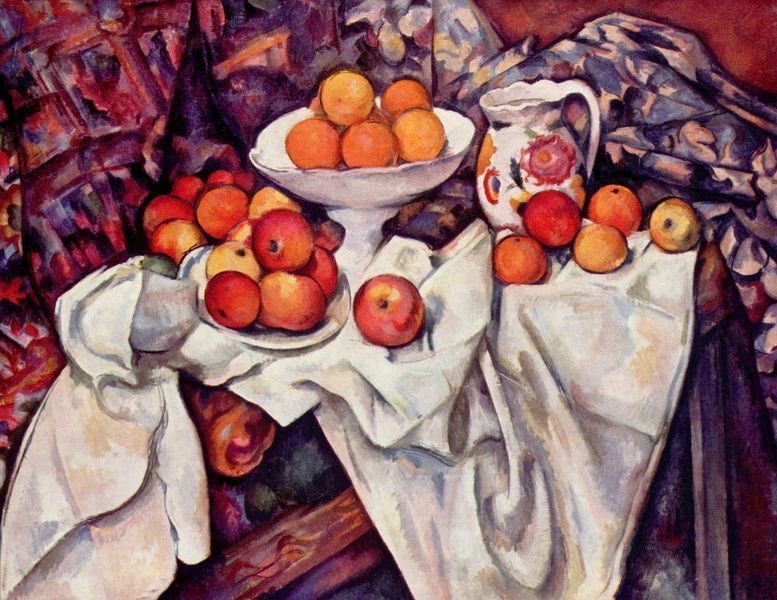
Titel: Stilleben mit Äpfeln und Orangen
Künstler: Paul Cézanne
Standort: Paris
Institution: Musée d'Orsay
Schlagwörter: blau, gemälde, weiß, cezanne, gelb, grün, komposition, blume, blumen, bunt, grau, hell, hintergrund, holz, orange, schwarz, tisch, blüten, obst, rose, rot, tuch, malerei, muster, ornament, wand, falten, leinen, schale, schüssel, teller, tischdecke, tischtuch, natur, stoff, stoffe, tücher, decke, saum, rosa, schräg, frucht, früchte, henkel, kanne, keramik, krug, schalen, stilleben, stillleben, vase, apfel, orangen, äpfel, farbig, perspektive, moderne, lila, violett, rand, duktus, dekor, blütenmuster, faltenwurf, aufsicht, gemustert, kante, pink, vanitas, vergänglichkeit, blumenmuster, blautöne, geschirr, pinselstrich, maserung, eiss, obstschale, paul cezanne, pfirsich, schräge, leuchtend, locker, kanten, glasur, vertiefung, wasserkrug, decken, memento, apfelsinen, fallend, naturemort, memento mor, telller, äpfle, steilleben, drucht